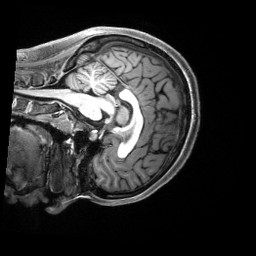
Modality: T1w
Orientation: sagittal
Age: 21
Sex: female
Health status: healthy
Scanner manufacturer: siemens
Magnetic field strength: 3 T
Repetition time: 2.5 s
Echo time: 0.00222 s